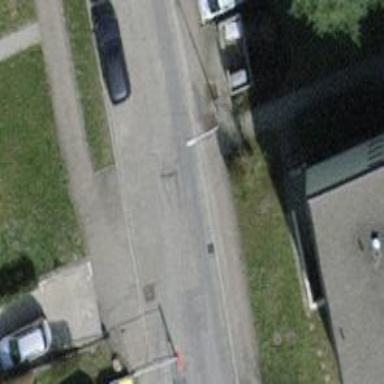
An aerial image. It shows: Footway surfaced with paving stones.